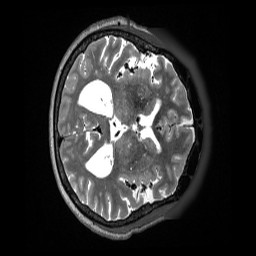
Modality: T2w
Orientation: axial
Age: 58
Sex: male